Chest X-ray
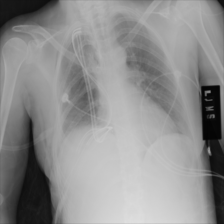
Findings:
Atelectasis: negative
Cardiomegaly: negative
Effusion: negative
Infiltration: negative
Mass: negative
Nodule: negative
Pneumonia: negative
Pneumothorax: negative
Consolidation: negative
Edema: negative
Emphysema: positive
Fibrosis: negative
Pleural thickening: negative
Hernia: negative